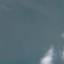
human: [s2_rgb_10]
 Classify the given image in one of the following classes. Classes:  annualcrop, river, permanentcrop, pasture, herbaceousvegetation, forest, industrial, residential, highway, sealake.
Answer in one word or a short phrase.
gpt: SeaLake